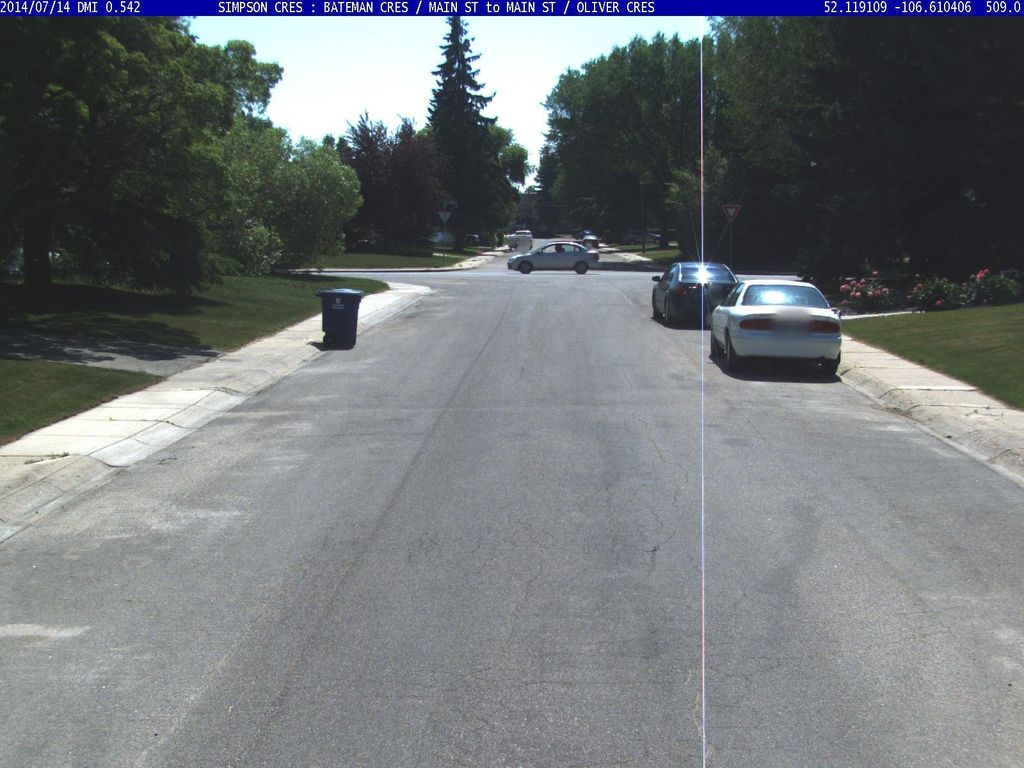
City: saskatoon